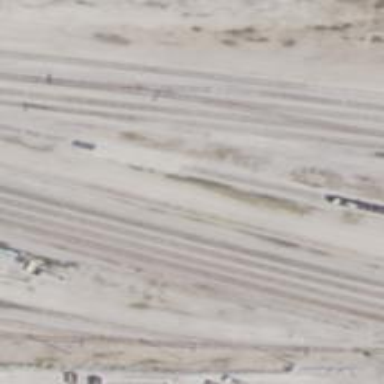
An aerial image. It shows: Abandoned railway yard is depicted.